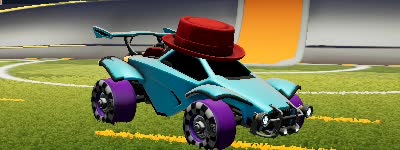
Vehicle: octane